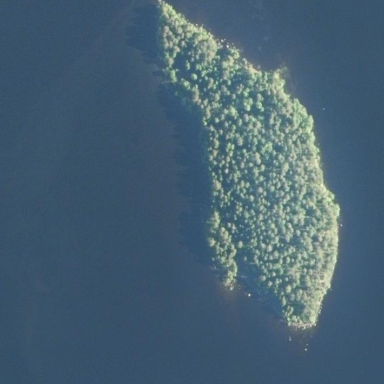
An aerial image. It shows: Islet.